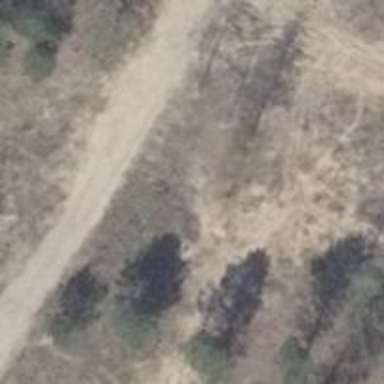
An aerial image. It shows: Path with dirt/sand surface.